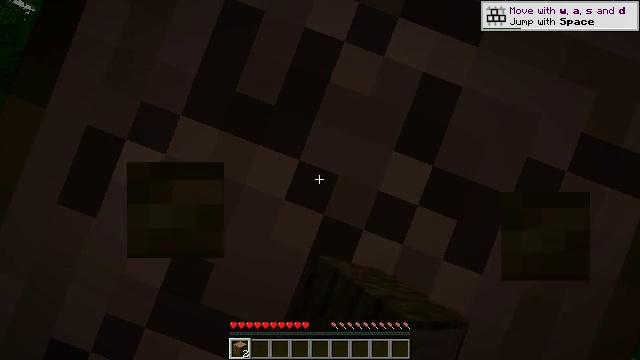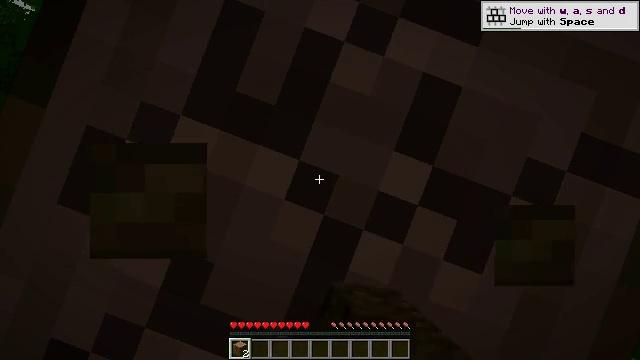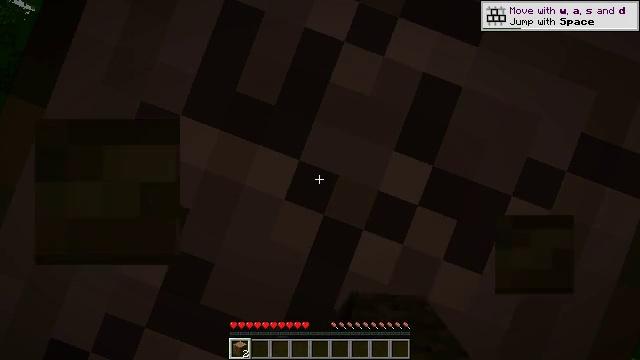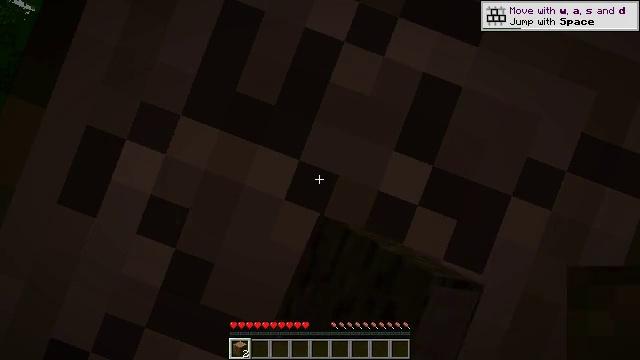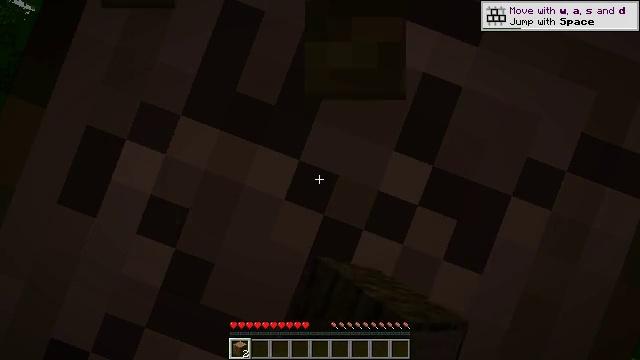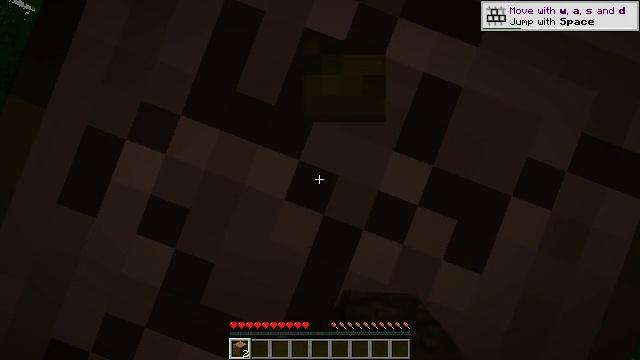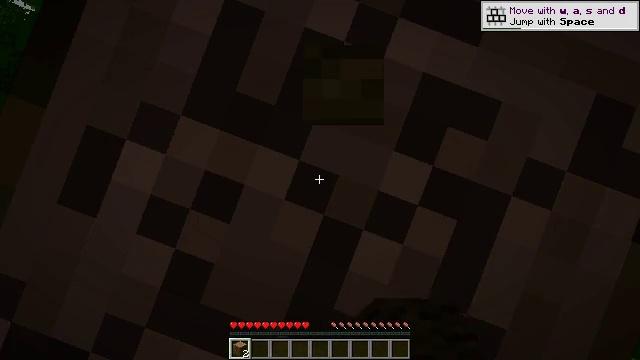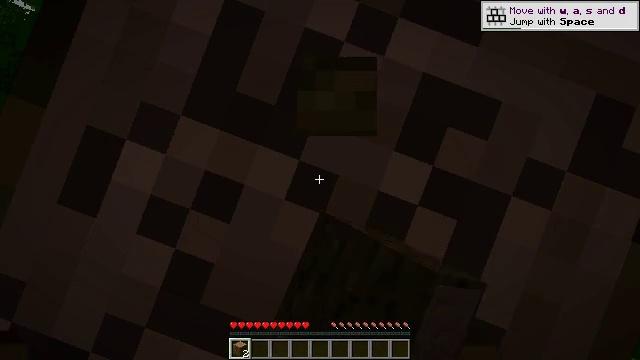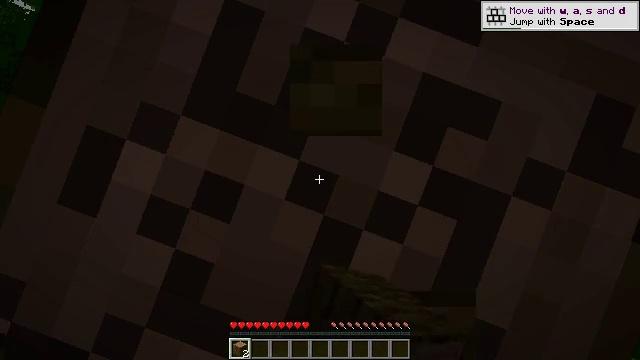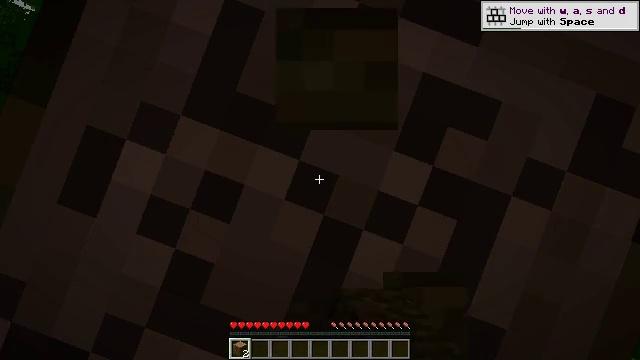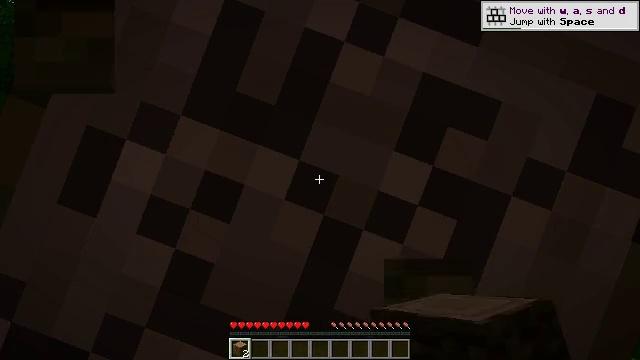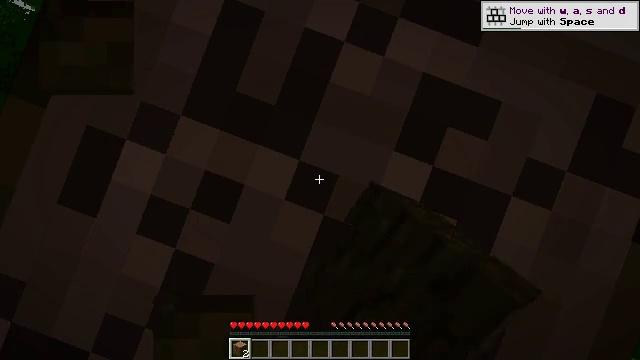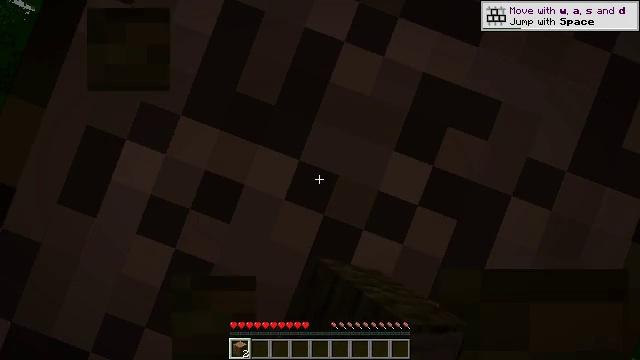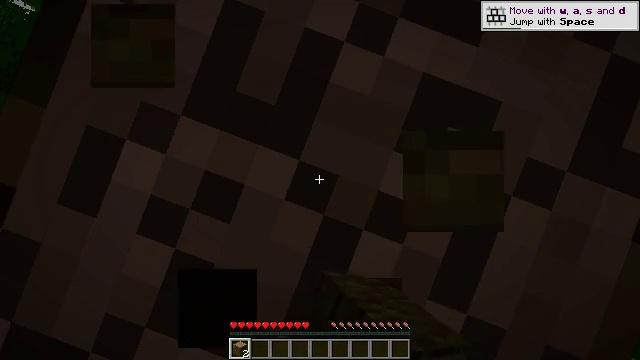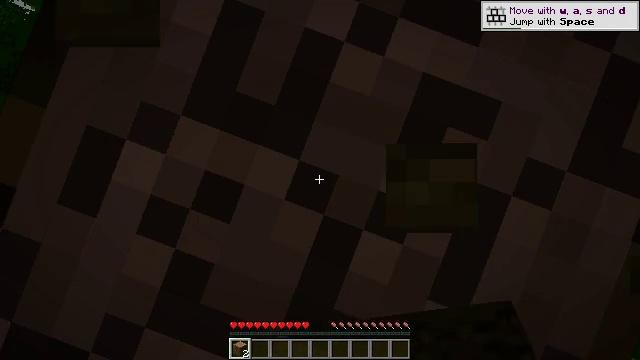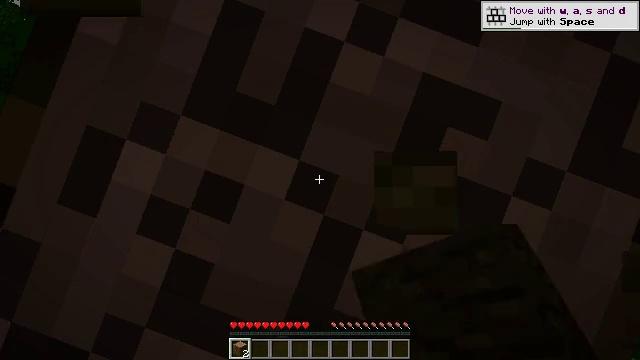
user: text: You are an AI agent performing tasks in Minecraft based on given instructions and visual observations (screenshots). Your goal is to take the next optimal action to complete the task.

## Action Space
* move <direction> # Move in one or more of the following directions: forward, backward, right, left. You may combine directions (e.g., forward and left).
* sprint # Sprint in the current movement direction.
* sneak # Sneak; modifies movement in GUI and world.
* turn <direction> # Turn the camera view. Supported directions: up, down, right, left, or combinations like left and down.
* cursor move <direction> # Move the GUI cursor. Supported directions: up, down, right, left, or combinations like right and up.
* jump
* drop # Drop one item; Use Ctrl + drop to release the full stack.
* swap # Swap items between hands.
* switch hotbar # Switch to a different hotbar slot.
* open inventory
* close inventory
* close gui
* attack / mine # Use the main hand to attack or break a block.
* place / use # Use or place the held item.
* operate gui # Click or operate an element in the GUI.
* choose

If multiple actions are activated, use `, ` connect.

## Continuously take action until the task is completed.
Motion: motion action
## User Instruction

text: Break the jungle log to gather wood.
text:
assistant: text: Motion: attack / mine
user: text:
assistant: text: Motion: attack / mine
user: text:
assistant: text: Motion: attack / mine
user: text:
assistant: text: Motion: attack / mine
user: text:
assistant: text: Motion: attack / mine
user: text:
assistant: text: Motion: attack / mine
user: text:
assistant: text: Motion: attack / mine
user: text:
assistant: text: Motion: attack / mine
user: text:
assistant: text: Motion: attack / mine
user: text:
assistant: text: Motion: attack / mine
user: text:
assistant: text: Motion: attack / mine
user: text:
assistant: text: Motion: attack / mine
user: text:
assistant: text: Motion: attack / mine
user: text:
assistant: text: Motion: attack / mine
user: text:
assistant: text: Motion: attack / mine
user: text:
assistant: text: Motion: attack / mine
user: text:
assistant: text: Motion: attack / mine
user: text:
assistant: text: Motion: attack / mine
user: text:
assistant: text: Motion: attack / mine
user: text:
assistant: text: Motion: attack / mine
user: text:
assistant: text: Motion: attack / mine
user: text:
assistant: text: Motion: attack / mine
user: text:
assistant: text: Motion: attack / mine
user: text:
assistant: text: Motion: attack / mine
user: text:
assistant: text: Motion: attack / mine
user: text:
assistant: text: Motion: attack / mine
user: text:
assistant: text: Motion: attack / mine
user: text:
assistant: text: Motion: attack / mine
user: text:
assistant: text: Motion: attack / mine
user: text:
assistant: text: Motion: attack / mine